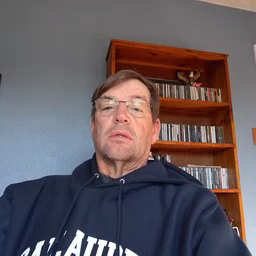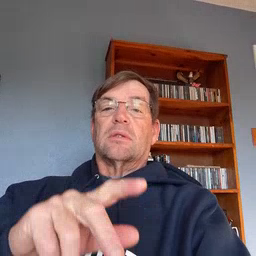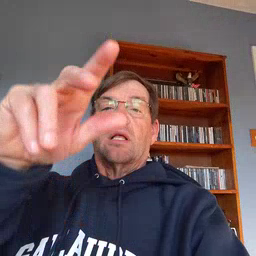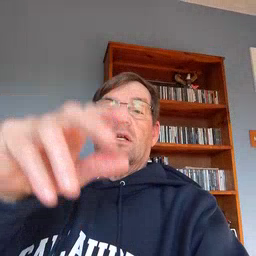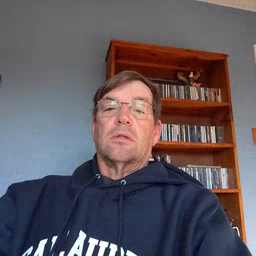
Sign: stairs